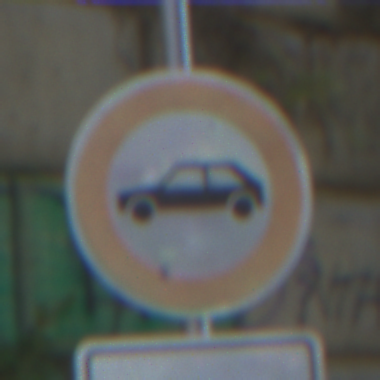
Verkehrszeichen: VerbotPersonenkraftwagen
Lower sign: ZeitangabenMitBeschraenkungAufWochentage1
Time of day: Midday
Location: Outdoor (Urban)
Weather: Clear
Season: NotSpecified
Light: Natural